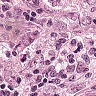
Metastatic tissue present: yes